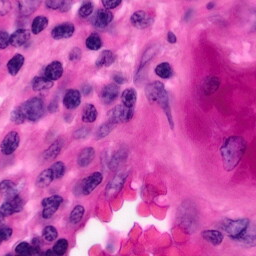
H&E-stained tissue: Pancreatic